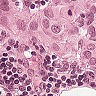
Metastatic tissue present: yes